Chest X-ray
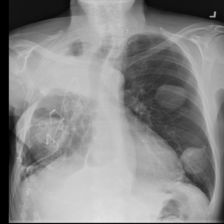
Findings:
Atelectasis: negative
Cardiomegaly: negative
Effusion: negative
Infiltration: negative
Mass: negative
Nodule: negative
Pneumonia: negative
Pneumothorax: negative
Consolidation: negative
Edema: negative
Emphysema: negative
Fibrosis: negative
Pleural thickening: negative
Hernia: negative